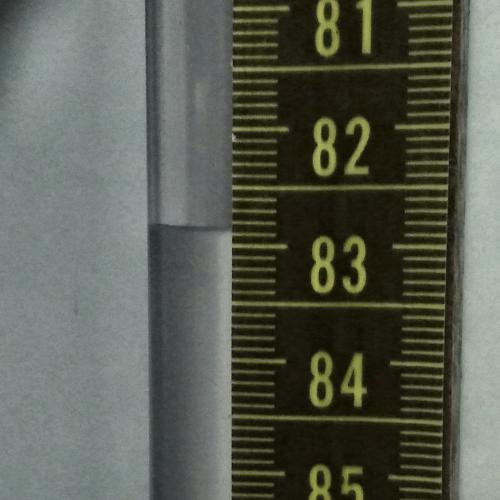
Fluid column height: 82.9 cm